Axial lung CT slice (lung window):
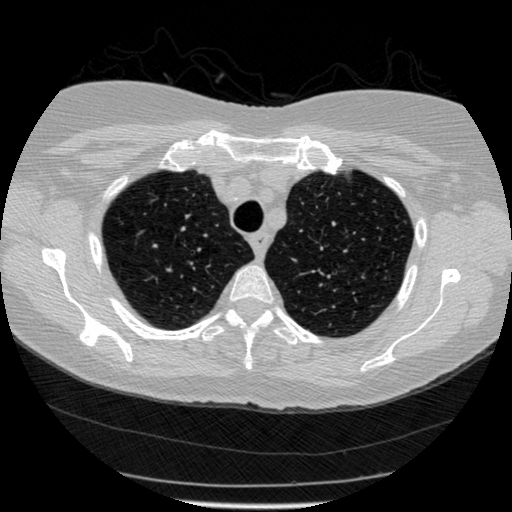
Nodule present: no